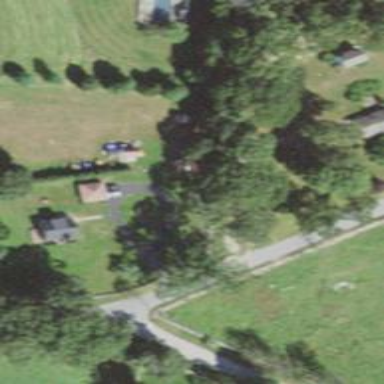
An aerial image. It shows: Residential driveway used as service road.